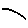
Label: tree